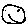
Label: smiley face